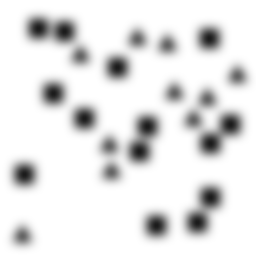
Squares: 14
Triangles: 10
Stars: 0
Total shapes: 24